Question: Here I am getting this screen every time just like a splash for few seconds and then opening the home activity.I don't want to this screen in my app. How to fix it.

Here is my manifest file
'''
<application
android:allowBackup="true"
android:icon="@drawable/ic_launcher"
android:label="@string/app_name"
android:theme="@style/AppTheme" >
<activity
android:name="com.example.asdf.MainActivity"
android:label="@string/app_name" >
<intent-filter>
<action android:name="android.intent.action.MAIN" />
<category android:name="android.intent.category.LAUNCHER" />
</intent-filter>
</activity>
'''
For your Information, I am using Support Library for developing.
I changed the app Style to then this screen is not showing but It has the impact on other UI components of the same App like.. Spinner, text-view etc.
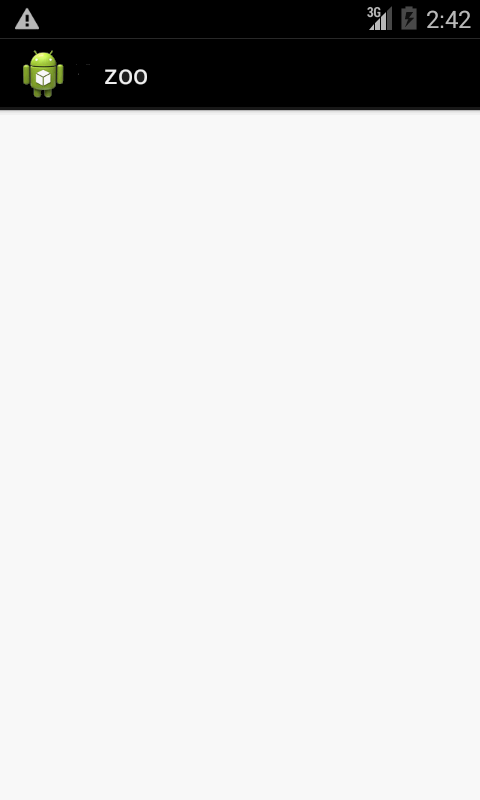
Answer: Add this line in your style.xml
'''
<style name="AppTheme" parent="android:style/Theme.Holo">
<item name="android:windowDisablePreview">true</item>
'''
try this..well previous one should work.It worked for me